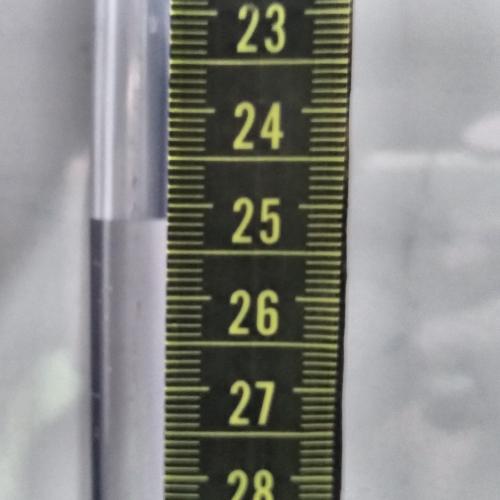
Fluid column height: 25.1 cm